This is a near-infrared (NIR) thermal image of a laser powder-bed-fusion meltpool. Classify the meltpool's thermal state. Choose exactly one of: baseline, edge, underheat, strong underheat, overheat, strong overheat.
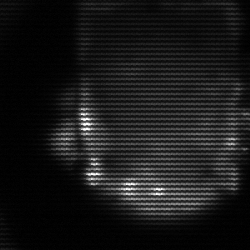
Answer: baseline